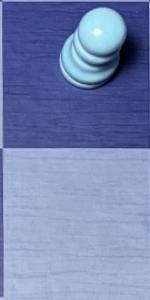
Label: Empty